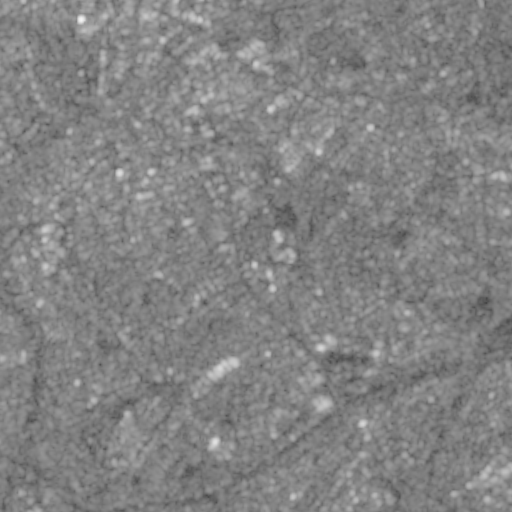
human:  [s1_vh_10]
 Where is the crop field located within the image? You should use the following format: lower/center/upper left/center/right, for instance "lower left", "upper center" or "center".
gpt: The crop field is located in the lower right of the image.
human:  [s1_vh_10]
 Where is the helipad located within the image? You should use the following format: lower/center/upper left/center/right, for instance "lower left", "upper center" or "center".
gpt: The helipad is located in the center left of the image.
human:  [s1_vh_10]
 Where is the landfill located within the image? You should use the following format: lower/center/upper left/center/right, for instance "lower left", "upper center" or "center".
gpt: The landfill is located in the upper right of the image.
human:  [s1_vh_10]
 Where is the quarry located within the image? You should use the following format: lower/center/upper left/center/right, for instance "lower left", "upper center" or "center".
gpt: The quarry is located in the lower left of the image.
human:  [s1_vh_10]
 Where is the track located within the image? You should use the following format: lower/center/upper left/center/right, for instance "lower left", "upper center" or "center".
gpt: The track is located in the upper right of the image.
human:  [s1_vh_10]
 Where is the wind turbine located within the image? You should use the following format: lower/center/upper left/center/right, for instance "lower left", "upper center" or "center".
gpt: The wind turbine is located in the center left of the image.
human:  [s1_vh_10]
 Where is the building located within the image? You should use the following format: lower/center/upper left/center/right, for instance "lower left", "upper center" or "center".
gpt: There is no building in the image.

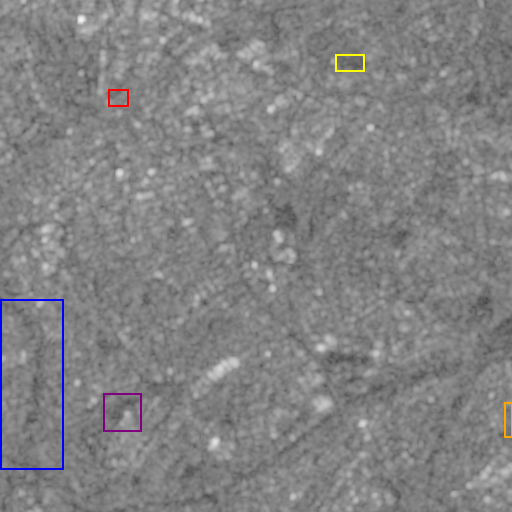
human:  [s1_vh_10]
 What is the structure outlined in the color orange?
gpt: The structure outlined in orange is a crop field.
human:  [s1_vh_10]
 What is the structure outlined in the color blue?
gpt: The structure outlined in blue is a park.
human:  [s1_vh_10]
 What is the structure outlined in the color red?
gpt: The structure outlined in red is a parking garage.
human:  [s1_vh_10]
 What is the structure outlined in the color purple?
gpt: The structure outlined in purple is a parking lot.
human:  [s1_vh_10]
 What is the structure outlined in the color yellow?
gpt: The structure outlined in yellow is a track.
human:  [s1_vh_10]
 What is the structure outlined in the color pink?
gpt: There is no pink outline.